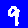
Digit: 9